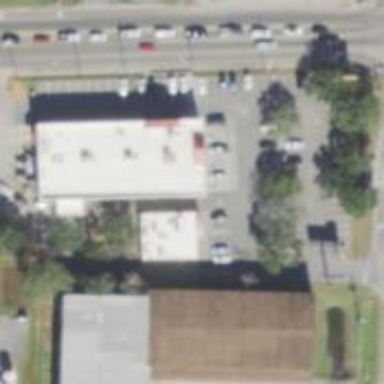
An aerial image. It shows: Parking space is available.